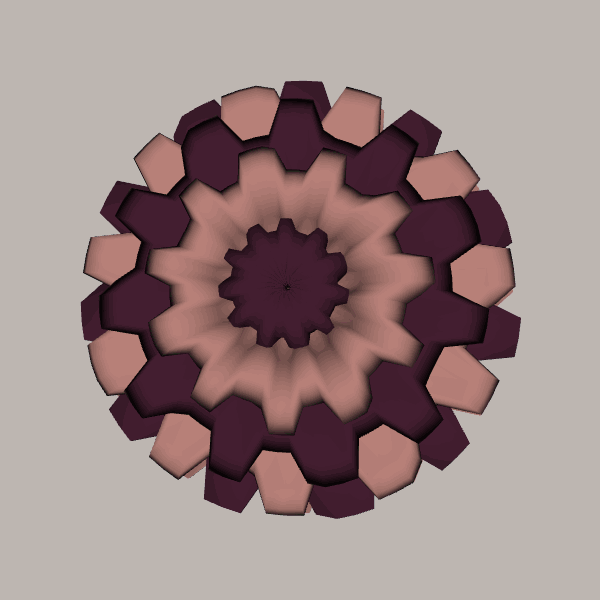
Background: light